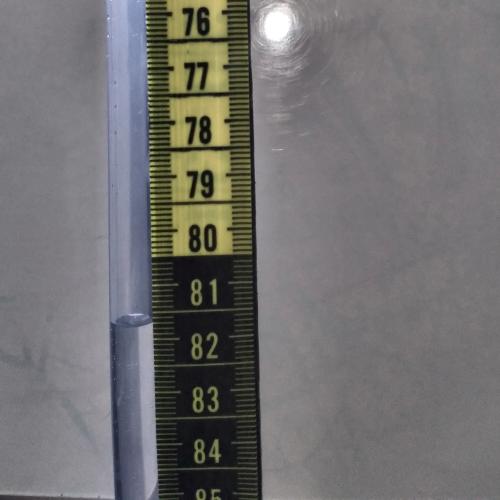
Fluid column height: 81.7 cm